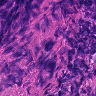
Metastatic tissue present: no